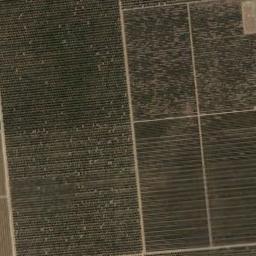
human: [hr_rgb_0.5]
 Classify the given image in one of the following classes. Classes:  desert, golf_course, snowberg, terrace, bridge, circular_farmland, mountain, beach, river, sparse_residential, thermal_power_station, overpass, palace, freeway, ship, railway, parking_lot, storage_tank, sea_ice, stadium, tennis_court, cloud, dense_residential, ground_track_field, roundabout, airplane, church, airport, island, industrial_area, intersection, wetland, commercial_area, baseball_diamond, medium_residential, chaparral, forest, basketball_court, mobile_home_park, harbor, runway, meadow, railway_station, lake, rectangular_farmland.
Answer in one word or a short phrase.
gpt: rectangular_farmland